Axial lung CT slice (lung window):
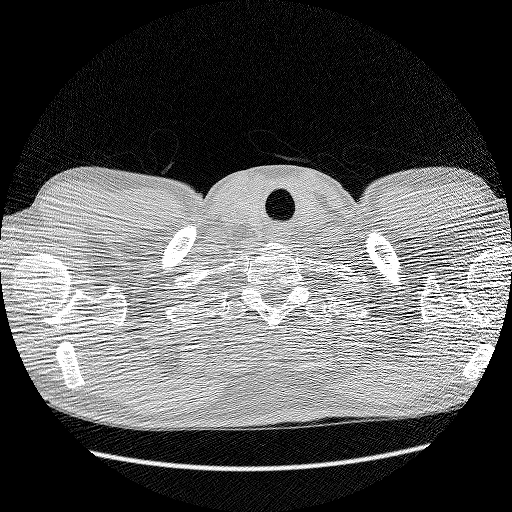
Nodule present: no